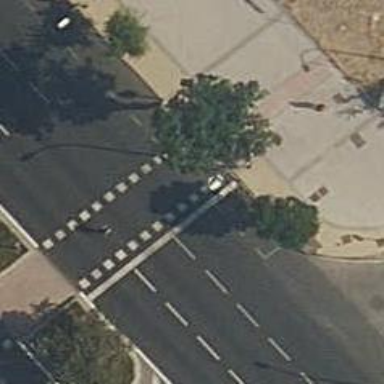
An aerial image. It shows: Kerb serving as barrier.